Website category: sports
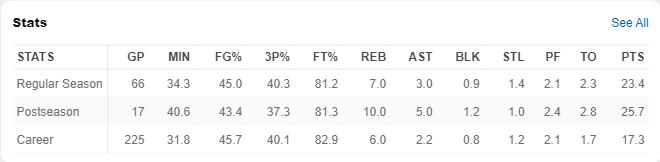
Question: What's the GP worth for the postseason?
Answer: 17

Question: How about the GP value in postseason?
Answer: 17

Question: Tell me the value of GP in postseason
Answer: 17

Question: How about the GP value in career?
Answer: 225

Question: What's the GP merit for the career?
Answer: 225

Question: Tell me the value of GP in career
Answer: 225

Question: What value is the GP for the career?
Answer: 225

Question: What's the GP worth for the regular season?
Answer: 66

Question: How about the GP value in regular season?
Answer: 66

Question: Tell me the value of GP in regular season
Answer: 66

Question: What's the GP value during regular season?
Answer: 66

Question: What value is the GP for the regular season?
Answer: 66

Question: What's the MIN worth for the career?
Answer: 31.8

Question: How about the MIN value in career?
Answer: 31.8

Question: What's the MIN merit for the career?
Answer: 31.8

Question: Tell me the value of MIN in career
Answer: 31.8

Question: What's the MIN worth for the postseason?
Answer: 40.6

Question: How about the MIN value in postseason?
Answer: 40.6

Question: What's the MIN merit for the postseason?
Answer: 40.6

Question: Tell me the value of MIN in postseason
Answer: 40.6

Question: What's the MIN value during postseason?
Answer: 40.6

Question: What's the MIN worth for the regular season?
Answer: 34.3

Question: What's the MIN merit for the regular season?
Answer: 34.3

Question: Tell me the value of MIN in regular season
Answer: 34.3

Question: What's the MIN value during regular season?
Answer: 34.3

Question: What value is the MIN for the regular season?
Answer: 34.3

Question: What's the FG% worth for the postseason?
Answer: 43.4

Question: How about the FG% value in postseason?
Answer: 43.4

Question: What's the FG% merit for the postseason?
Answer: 43.4

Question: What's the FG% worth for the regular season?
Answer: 45.0

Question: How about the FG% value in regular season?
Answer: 45.0

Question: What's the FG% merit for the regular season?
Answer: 45.0

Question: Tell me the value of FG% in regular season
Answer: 45.0

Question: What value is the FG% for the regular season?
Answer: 45.0

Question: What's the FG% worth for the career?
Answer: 45.7

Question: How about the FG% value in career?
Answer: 45.7

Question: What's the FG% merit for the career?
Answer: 45.7

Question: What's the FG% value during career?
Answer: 45.7

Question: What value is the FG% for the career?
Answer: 45.7

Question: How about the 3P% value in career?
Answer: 40.1

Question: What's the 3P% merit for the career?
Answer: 40.1

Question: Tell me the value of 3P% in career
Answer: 40.1

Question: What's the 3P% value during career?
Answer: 40.1

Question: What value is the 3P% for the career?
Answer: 40.1

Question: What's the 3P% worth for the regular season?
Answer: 40.3

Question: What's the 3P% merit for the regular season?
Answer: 40.3

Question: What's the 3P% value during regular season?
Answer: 40.3

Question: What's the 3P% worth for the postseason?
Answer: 37.3

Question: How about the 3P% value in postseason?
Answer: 37.3

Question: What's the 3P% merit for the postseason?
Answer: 37.3

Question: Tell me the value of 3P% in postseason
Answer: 37.3

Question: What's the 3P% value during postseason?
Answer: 37.3

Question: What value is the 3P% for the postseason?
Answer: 37.3

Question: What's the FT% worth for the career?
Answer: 82.9

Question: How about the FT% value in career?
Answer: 82.9

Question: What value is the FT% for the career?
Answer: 82.9

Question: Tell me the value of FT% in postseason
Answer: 81.3

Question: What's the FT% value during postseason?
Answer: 81.3

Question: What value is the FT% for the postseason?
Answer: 81.3

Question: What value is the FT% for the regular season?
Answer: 81.2

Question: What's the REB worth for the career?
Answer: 6.0

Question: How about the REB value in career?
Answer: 6.0

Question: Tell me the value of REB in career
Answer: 6.0

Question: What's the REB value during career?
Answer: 6.0